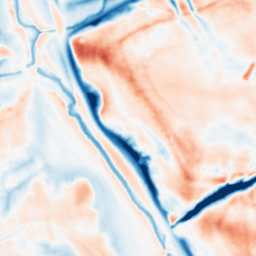
Category: multiscale
Decomposition family: dog
Decomposition parameters: sigma_low: 1
sigma_high: 10
Upsampling method: edge_directed
Upsampling parameters: scale: 4
Upsampling scale: 4